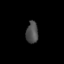
Tissue: lung
Cell type: Epithelial cells
Senescence score: 0.2273
Nuclear area (px): 255
Mean DAPI intensity: 77.671